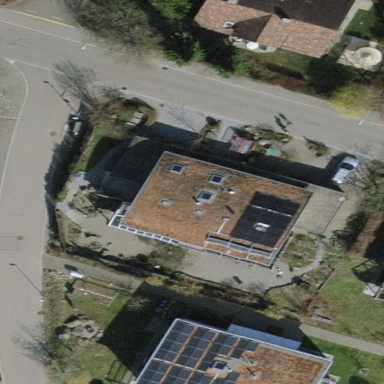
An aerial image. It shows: Terrace building with round-shaped roof.